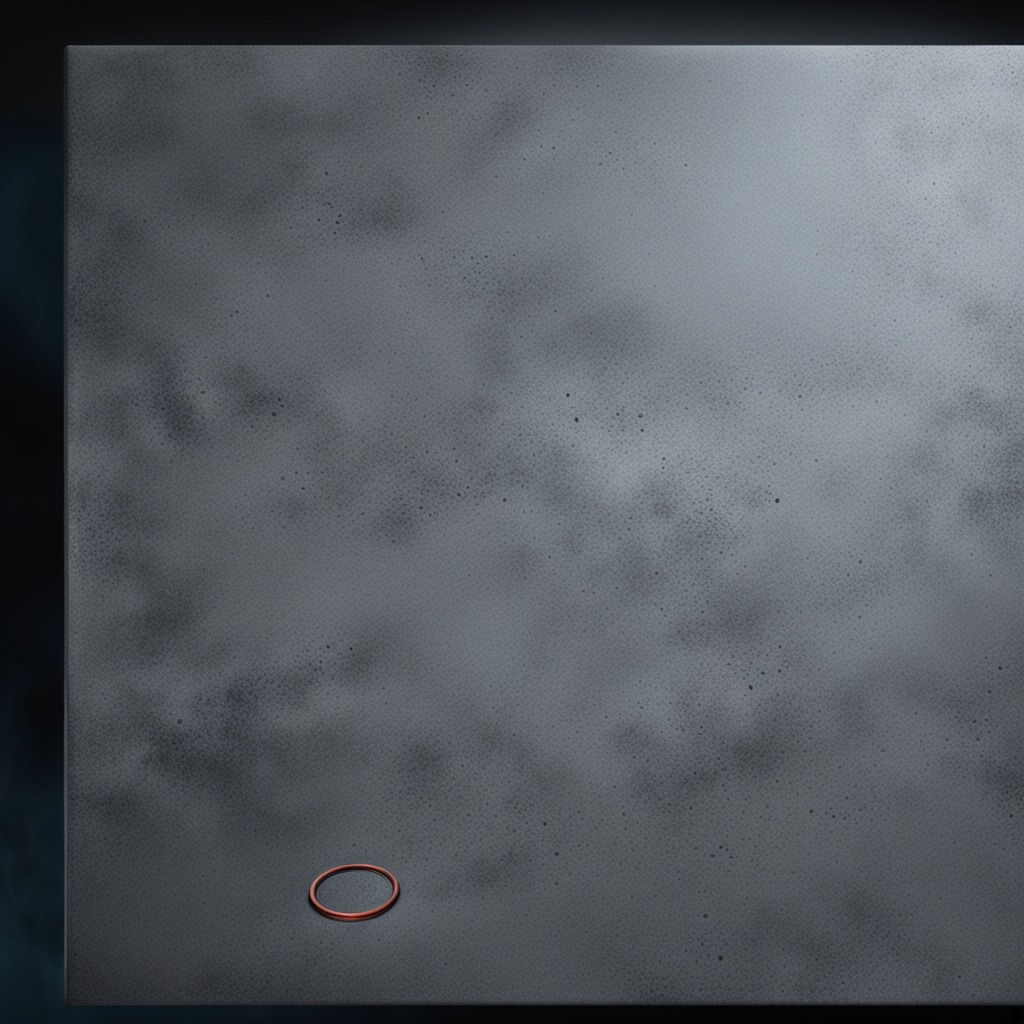
A rubber O-ring is lying on a clean granite table inside a workshop at night dim ambient light soft shadows worn but